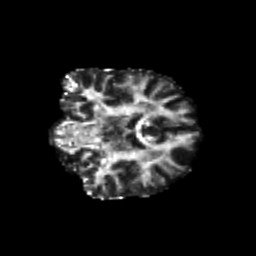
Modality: FA
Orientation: coronal
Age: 24
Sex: female
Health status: healthy
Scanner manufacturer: philips
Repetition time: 7.393 s
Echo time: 0.08599 s